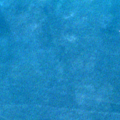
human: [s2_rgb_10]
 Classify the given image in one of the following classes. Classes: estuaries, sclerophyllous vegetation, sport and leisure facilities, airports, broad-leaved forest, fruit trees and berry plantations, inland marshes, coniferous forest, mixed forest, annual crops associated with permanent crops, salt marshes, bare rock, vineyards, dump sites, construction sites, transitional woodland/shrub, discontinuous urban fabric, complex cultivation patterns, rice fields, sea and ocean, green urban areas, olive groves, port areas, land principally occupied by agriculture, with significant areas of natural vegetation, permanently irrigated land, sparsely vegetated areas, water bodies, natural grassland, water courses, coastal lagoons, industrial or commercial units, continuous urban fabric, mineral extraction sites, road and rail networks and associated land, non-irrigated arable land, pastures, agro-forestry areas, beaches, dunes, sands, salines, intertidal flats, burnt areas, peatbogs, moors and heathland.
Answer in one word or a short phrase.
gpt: sea and ocean